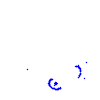
Particle: proton